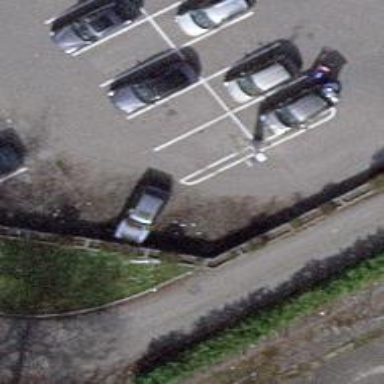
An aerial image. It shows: Asphalt parking aisle along service road.